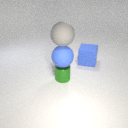
large blue rubber cube behind small green metal cylinder